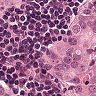
Metastatic tissue present: yes